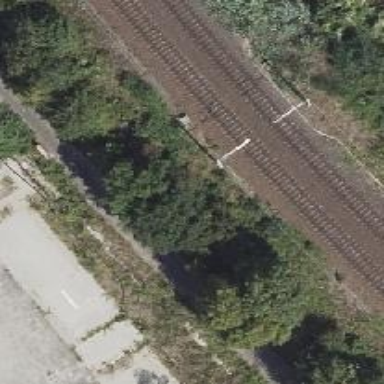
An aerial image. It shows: Railway with electrified contact lines.